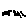
Label: cat